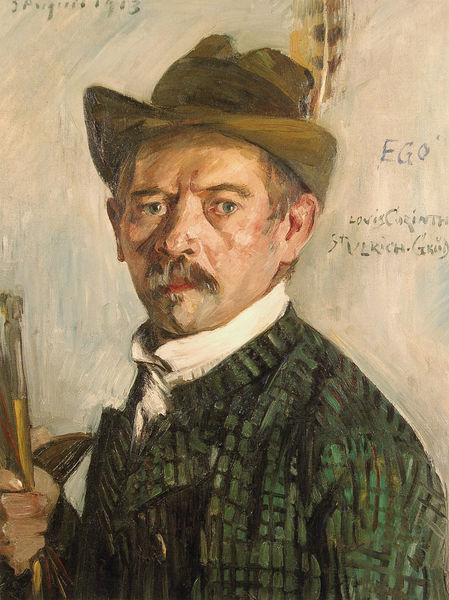
Titel: Selbstporträt mit Tiroler Hut
Künstler: Lovis Corinth
Standort: Essen (Ruhr)
Institution: Museum Folkwang
Schlagwörter: blau, feder, gemälde, hand, himmel, mann, weiß, gelb, grün, impressionismus, braun, grau, hintergrund, hut, kariert, licht, mund, nase, ohr, orange, schwarz, stirn, blick, rot, beige, expressionismus, karo, anzug, bart, hemd, jacke, jung, schnurrbart, wand, augen, falten, gesicht, kragen, ärmel, bildnis, portrait, porträt, signatur, öl, pastos, haare, mantel, brustbild, frontal, lippen, ohren, stock, deutschland, federhut, schrift, wangen, papier, man, schnäuzer, hutband, monet, ernst, maler, streifen, sakko, schnauzbart, schnauzer, selbstporträt, jacket, unscharf, karos, corinth, lovis, lovis corinth, künstler, verkniffen, selbstbildnis, manschetten, stehkragen, palette, pinsel, jagd, selbstportrait, jäger, gewehr, wanderer, grünlich, handschrift, pfeile, joppe, selbstproträt, red, pastelle, ich, beard, ego, kragne, green, selbstpotrait, selbstprotrait, eyes, brown, corith, selbstprotärt, hat, st. ulrich